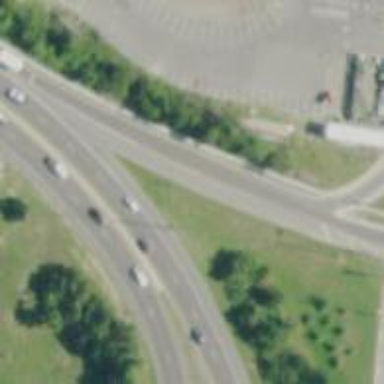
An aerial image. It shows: Trunk link highway with asphalt surface.